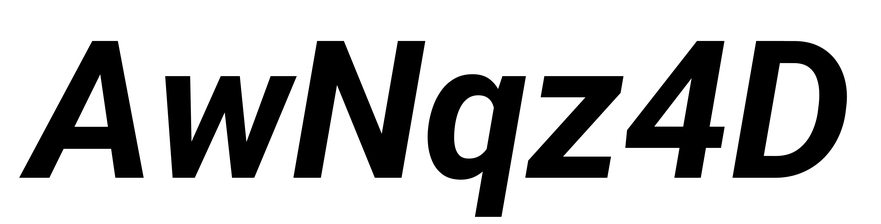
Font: Roboto-Italic_Bold_Italic